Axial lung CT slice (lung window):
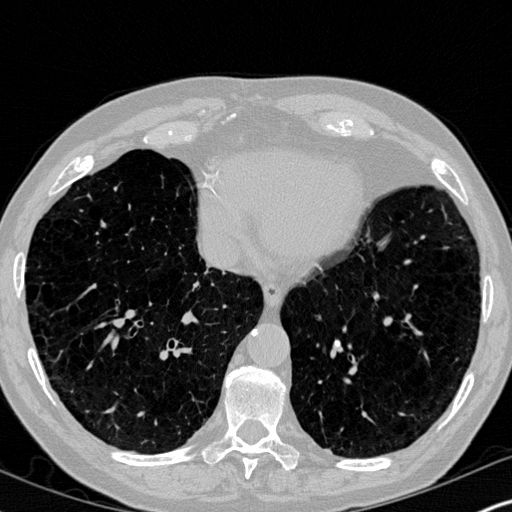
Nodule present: no